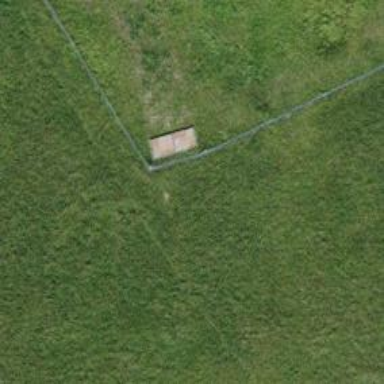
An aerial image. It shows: Fence.